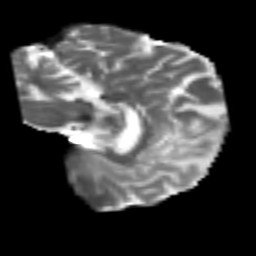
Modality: T2w
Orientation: sagittal
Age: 56
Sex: male
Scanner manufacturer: siemens
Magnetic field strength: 3 T
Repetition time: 4.987 s
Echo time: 0.0792 s